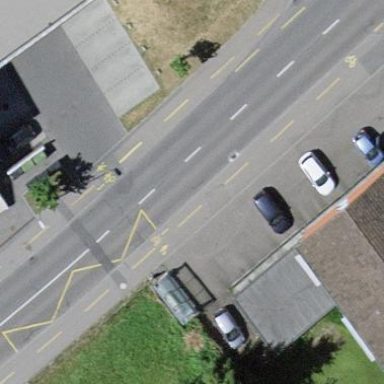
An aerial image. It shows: Parking area with surface.